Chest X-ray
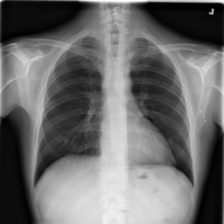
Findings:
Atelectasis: negative
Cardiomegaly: negative
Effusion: negative
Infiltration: negative
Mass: negative
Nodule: negative
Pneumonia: negative
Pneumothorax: negative
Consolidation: negative
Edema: negative
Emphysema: negative
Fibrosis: negative
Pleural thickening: negative
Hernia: negative